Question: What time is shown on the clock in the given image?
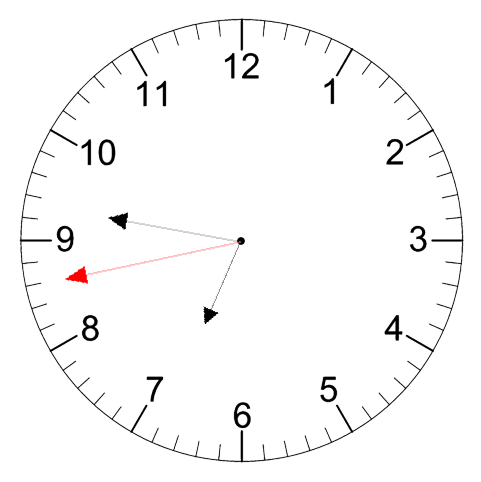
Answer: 06:46:43